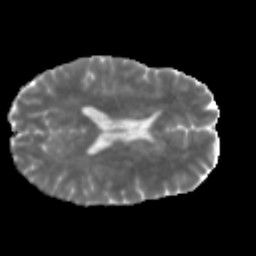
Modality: MD
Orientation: axial
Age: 46
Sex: male
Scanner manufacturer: siemens
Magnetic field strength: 3 T
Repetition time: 5 s
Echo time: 0.092 s